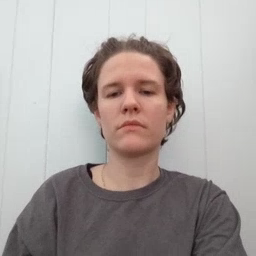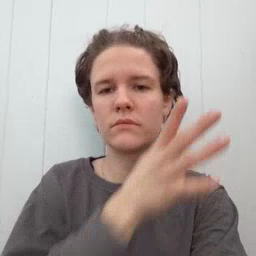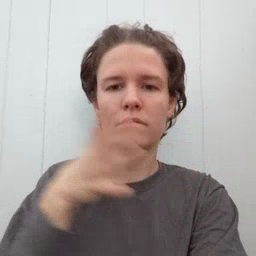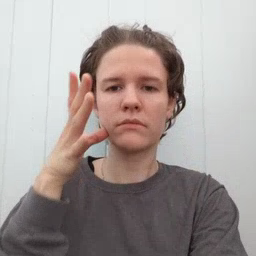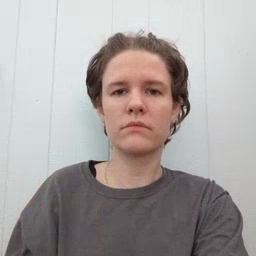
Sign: farm